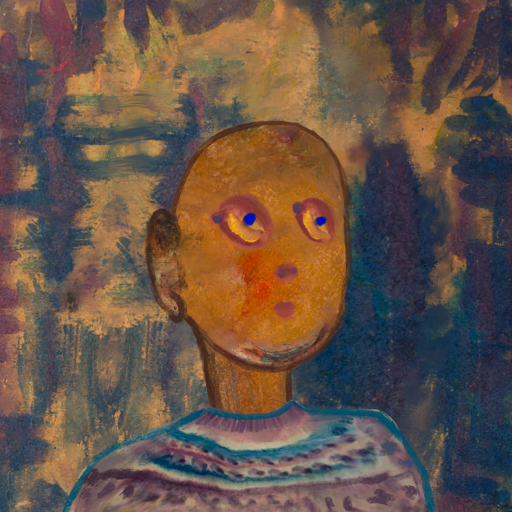
Background: InTheSun, Head And Neck Side: Pipe, Face Side: Mother_And_Son_Son, Bust: HillGirl, Hair Side: Blank, Head Accessory: Blank, Second Necklace: Blank, Necklace: Blank, Baby: Blank